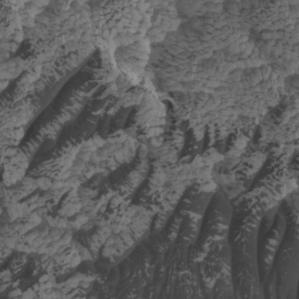
Label: non_frost